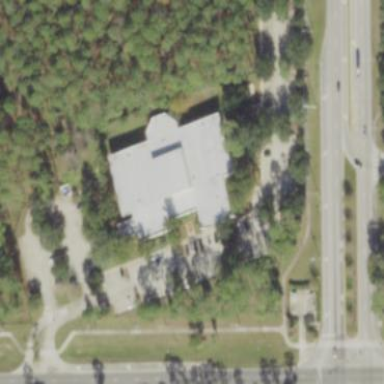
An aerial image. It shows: Library building.